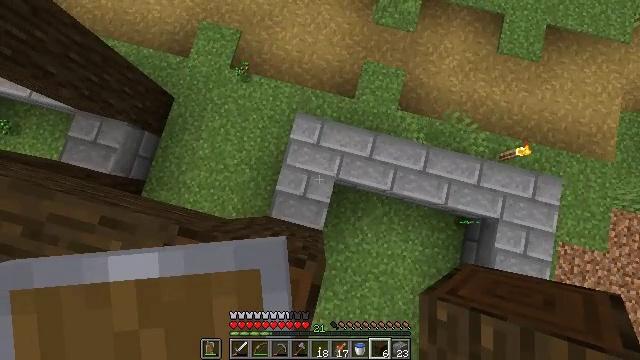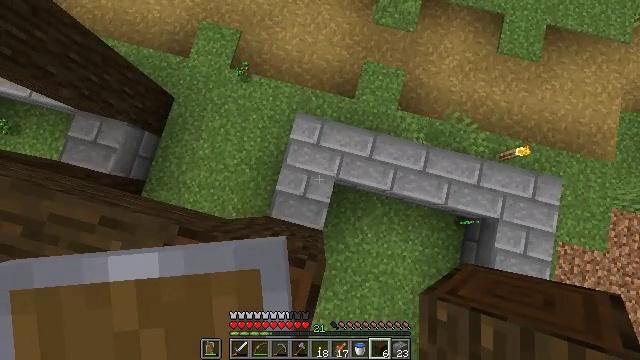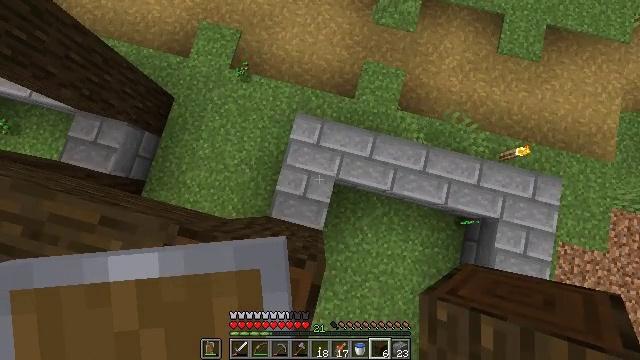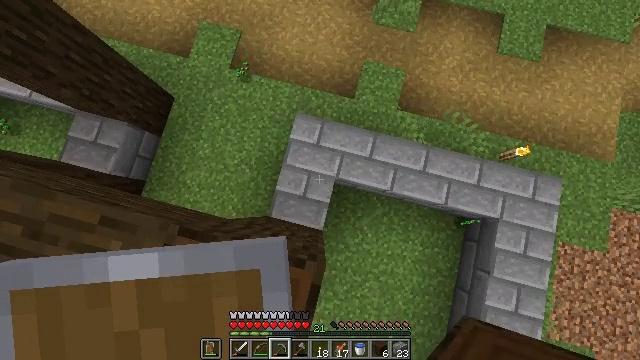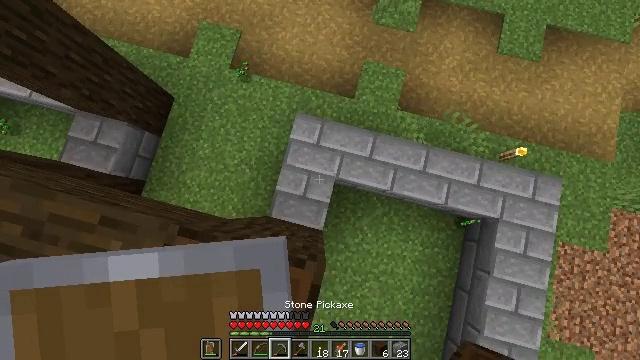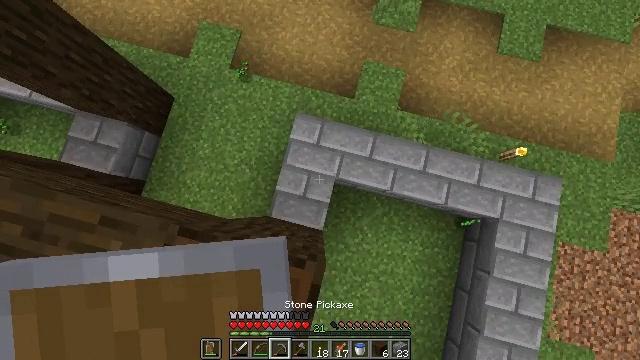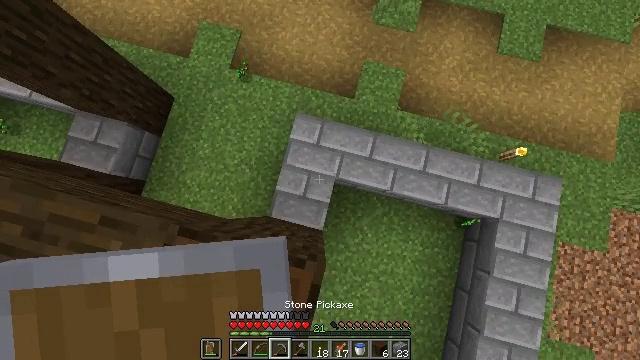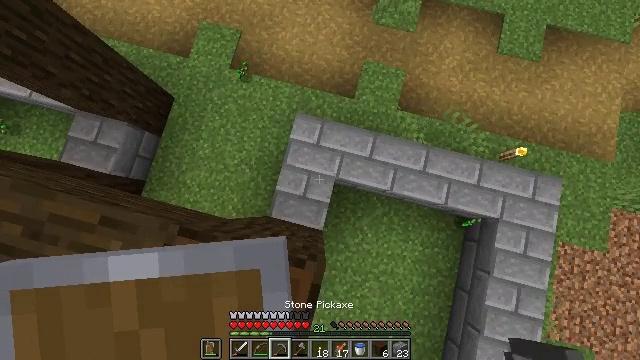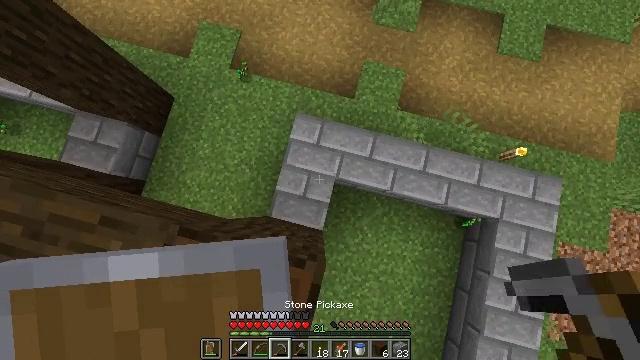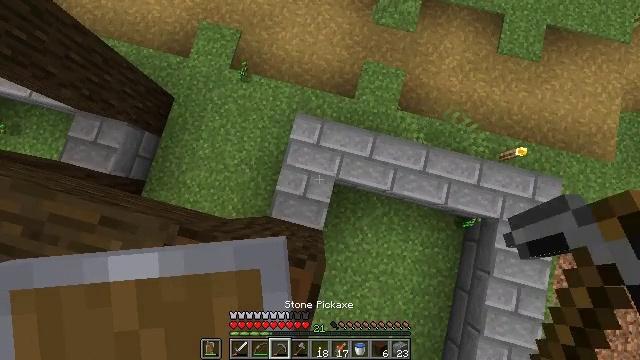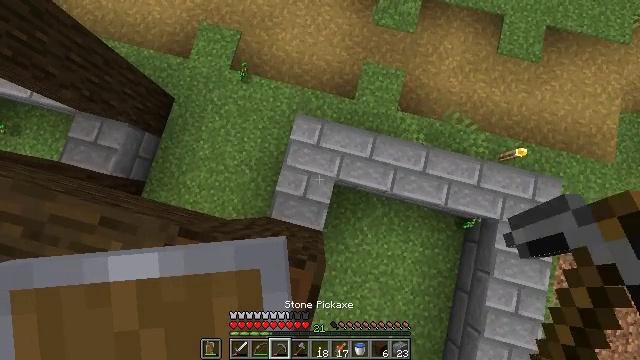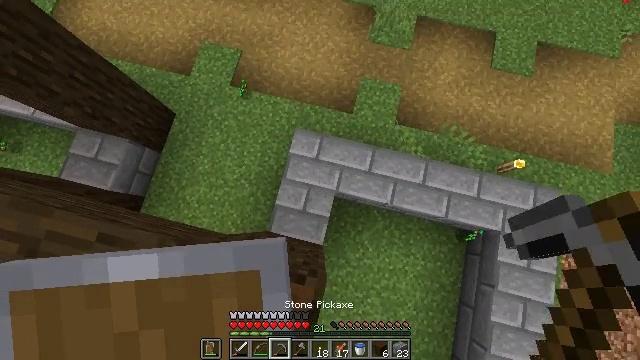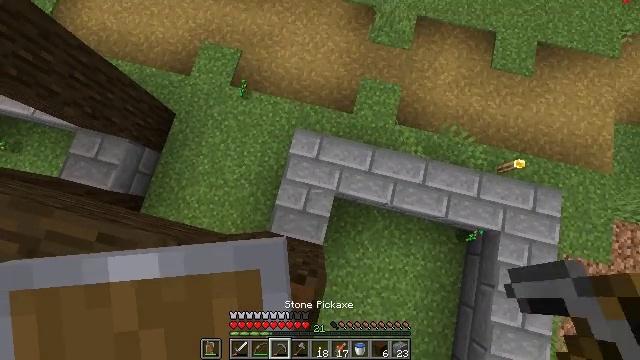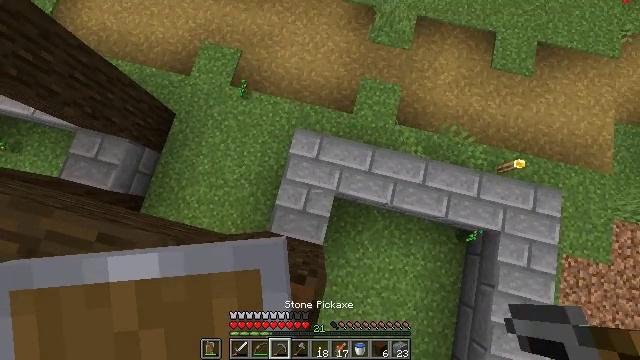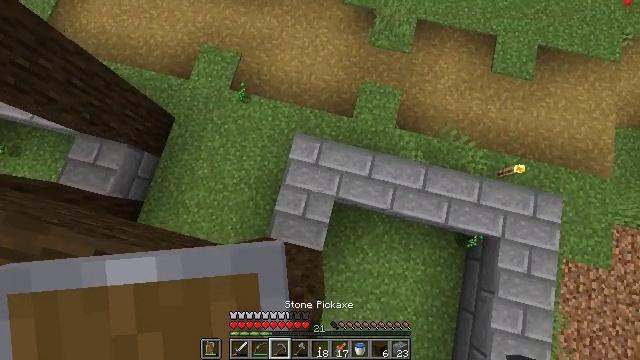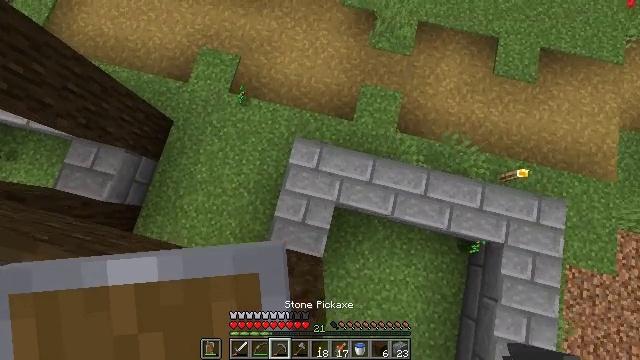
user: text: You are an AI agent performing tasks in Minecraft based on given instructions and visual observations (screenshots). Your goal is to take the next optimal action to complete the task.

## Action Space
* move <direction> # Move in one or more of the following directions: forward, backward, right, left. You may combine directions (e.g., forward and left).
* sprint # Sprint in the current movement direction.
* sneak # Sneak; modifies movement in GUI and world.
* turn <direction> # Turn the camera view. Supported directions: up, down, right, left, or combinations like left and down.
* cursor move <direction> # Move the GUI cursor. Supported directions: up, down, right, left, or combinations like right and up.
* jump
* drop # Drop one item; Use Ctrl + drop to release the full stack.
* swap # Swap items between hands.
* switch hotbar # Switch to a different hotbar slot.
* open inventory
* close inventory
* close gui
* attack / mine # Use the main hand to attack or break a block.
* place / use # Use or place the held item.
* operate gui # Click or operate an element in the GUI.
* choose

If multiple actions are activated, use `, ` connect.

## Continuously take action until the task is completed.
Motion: motion action
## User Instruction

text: Attack the stone bricks to gather materials.
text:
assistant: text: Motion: no_op
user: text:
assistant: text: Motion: no_op
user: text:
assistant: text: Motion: switch to hotbar 3
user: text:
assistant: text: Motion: switch to hotbar 3
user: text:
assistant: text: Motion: switch to hotbar 3
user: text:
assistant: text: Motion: no_op
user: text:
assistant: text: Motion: no_op
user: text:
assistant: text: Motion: no_op
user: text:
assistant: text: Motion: no_op
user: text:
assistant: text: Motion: no_op
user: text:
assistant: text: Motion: turn up
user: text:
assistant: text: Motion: no_op
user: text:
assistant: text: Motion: no_op
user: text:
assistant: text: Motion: move forward
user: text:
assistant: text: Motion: move forward
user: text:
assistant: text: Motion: move forward
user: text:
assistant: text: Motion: no_op
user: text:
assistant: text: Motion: no_op
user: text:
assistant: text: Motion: no_op
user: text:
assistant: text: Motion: no_op
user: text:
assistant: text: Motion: no_op
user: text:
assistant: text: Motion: attack / mine
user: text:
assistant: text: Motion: move back, attack / mine
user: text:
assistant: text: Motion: move back, attack / mine
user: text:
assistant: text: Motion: move back, attack / mine
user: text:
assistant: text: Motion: attack / mine
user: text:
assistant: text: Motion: attack / mine
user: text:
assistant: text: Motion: attack / mine
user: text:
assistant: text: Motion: attack / mine
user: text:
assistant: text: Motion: attack / mine